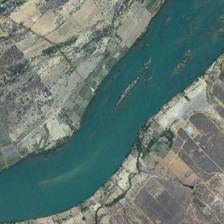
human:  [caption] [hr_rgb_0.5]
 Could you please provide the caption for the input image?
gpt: a crooked river flows through a large area .

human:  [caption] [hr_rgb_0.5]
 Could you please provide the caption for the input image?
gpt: many farmlands are in two sides of a curved green river .

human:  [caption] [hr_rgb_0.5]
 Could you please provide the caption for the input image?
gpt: many farmlands are in two sides of a curved green river .

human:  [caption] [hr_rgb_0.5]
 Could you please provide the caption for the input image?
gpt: some big stones are in the wide river .

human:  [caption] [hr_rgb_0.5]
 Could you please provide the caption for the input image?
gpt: a crooked river flows through a large area .